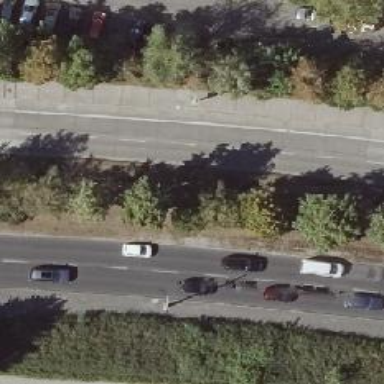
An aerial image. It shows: Avenue lined with deciduous broadleaved trees.